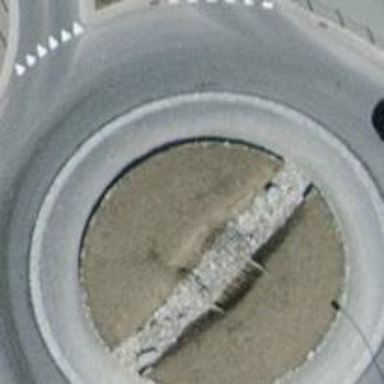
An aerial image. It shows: Secondary road with asphalt surface leading to roundabout.